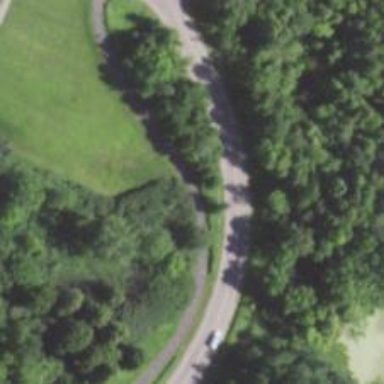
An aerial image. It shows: Asphalt cycleway.